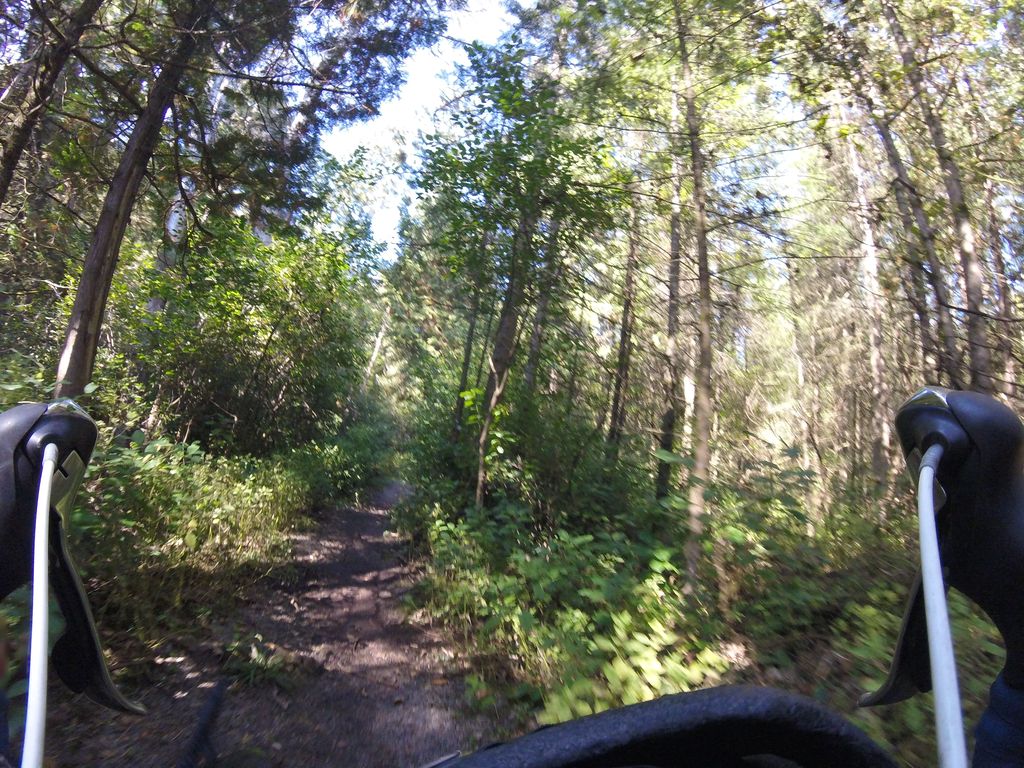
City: ottawa-gatineau